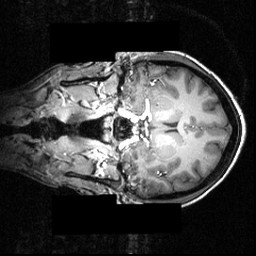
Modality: T1w
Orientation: coronal
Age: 29
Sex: female
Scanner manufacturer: siemens
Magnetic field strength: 3.951 T
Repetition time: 1.5 s
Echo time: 0.00335 s